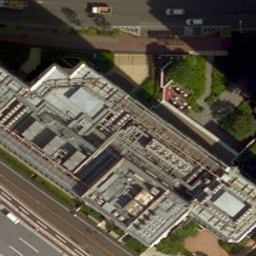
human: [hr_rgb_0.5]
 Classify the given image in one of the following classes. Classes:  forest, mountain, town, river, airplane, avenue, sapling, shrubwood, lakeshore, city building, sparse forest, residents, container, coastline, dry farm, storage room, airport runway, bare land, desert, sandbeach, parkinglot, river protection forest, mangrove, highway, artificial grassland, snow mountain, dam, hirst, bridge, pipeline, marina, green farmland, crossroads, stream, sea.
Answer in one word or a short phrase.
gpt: city building